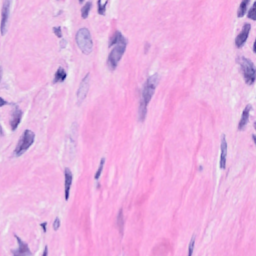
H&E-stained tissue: Breast